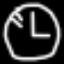
Label: clock